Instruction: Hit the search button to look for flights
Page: home
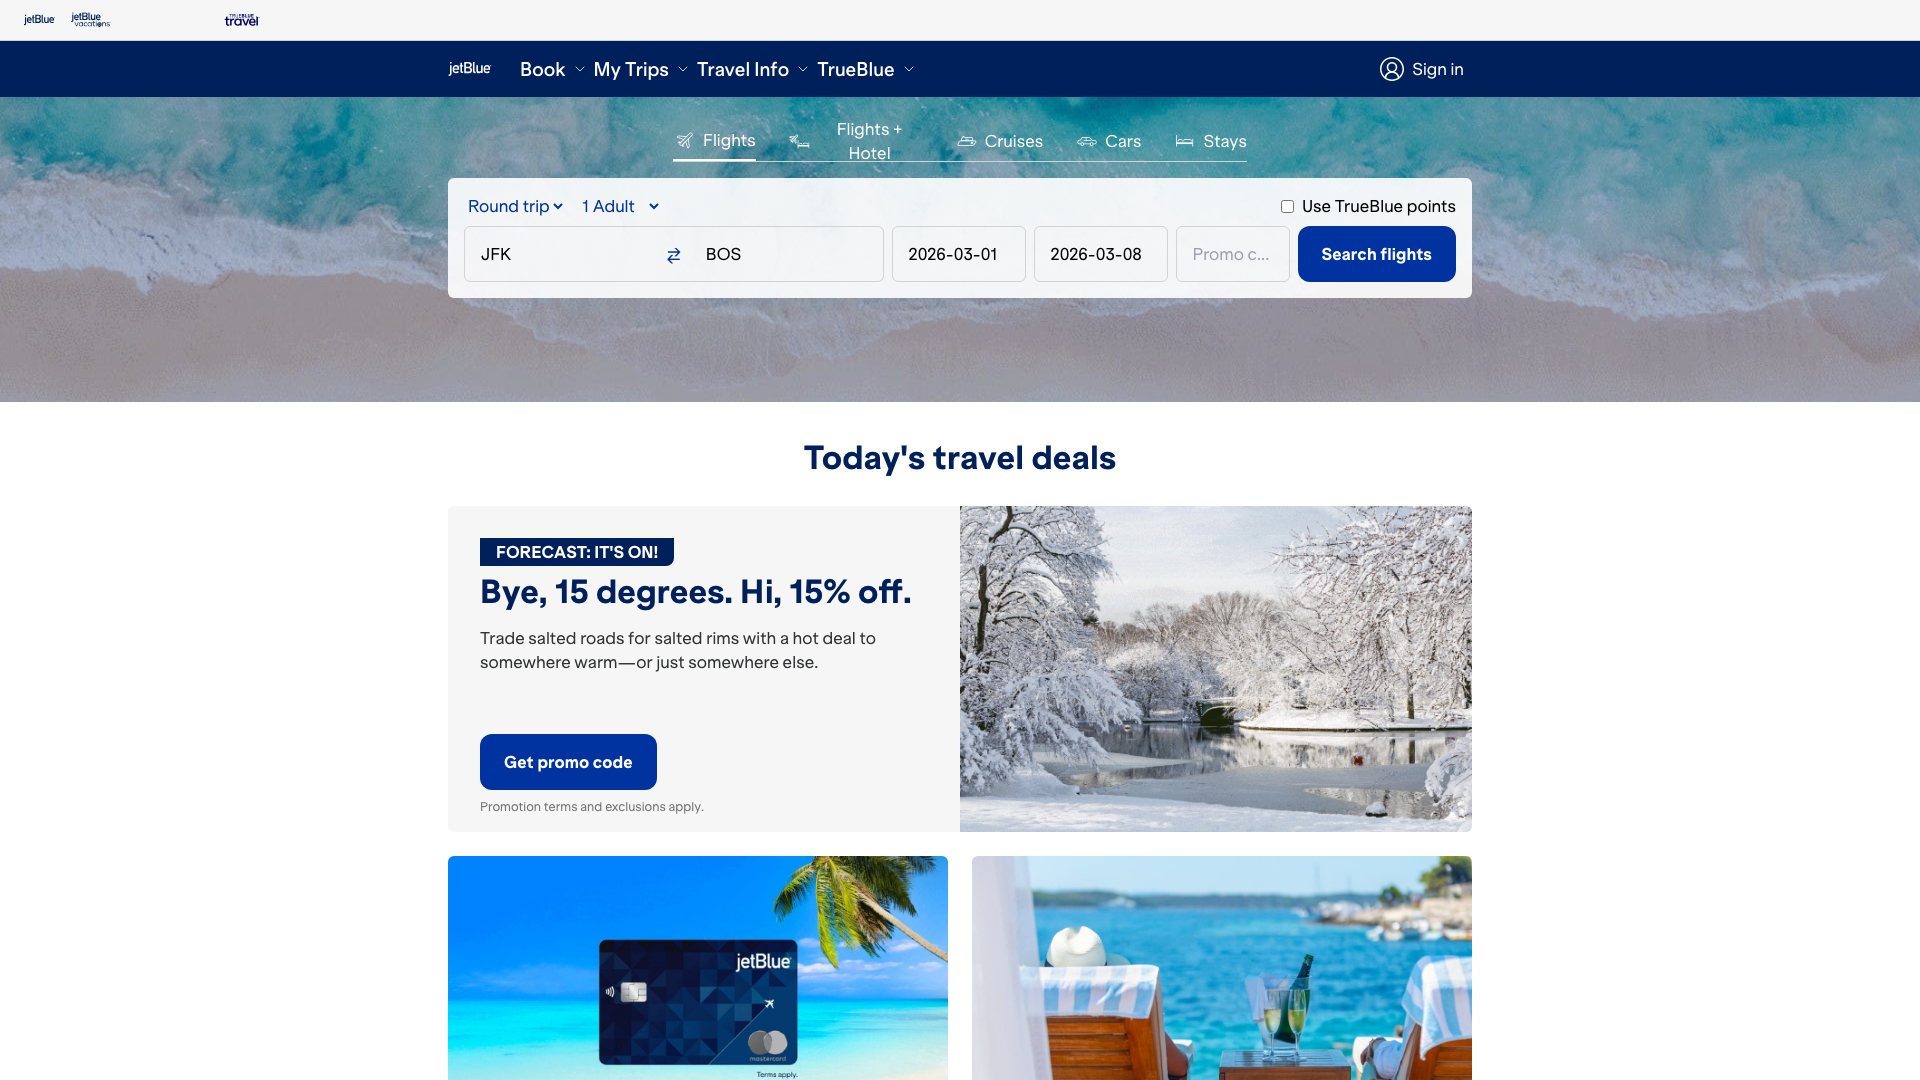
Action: click